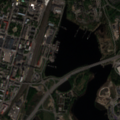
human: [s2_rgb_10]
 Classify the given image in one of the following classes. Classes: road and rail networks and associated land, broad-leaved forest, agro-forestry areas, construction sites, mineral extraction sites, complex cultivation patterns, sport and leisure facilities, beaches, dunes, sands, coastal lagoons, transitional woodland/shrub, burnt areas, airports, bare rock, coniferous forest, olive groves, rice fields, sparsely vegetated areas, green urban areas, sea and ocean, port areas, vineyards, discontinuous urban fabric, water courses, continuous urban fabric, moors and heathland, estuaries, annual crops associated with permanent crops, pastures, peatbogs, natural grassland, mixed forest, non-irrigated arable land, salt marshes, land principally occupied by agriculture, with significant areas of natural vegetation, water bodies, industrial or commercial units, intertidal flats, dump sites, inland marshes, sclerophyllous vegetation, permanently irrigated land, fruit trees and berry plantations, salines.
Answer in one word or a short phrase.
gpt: discontinuous urban fabric, industrial or commercial units, mixed forest, water bodies